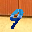
Label: 9